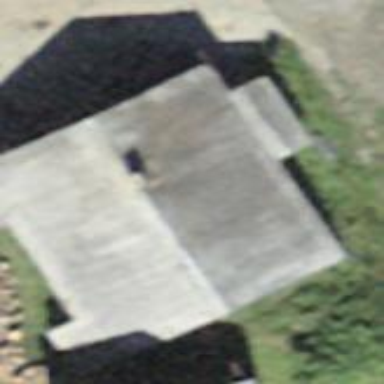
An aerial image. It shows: Farm building.